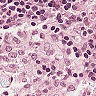
Metastatic tissue present: no